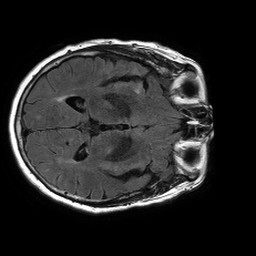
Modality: FLAIR
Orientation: axial
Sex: female
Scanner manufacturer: philips
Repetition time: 11 s
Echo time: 0.125 s